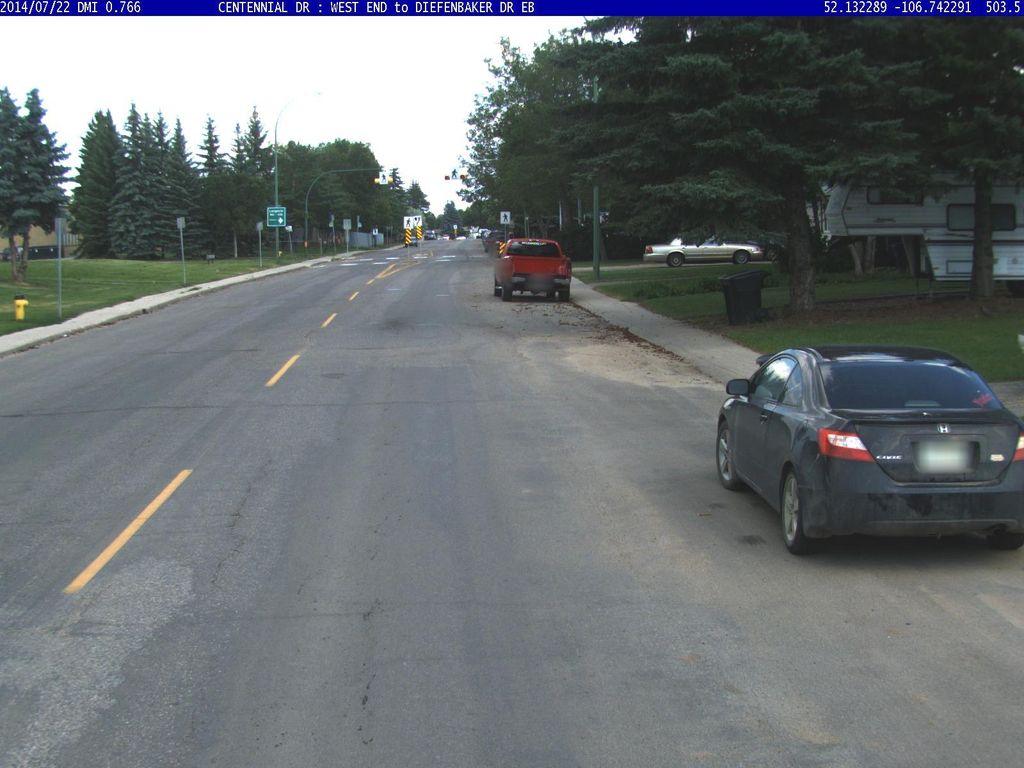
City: saskatoon